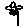
Label: flower